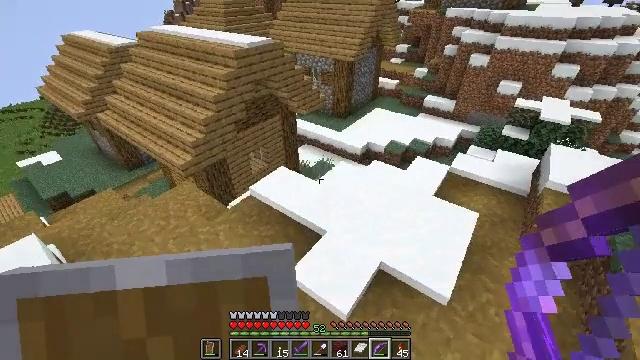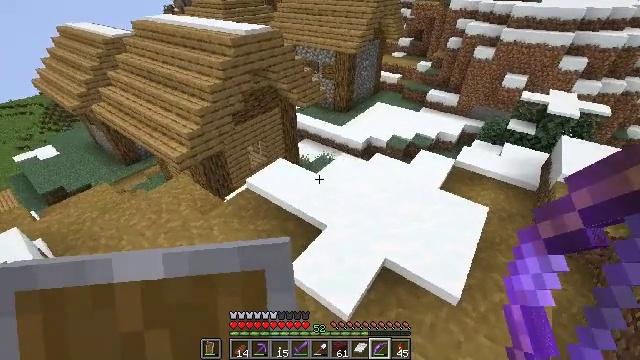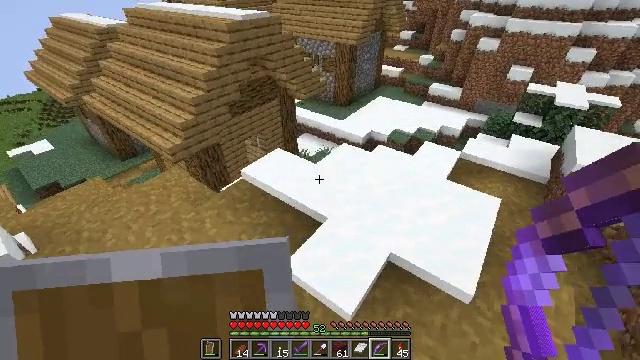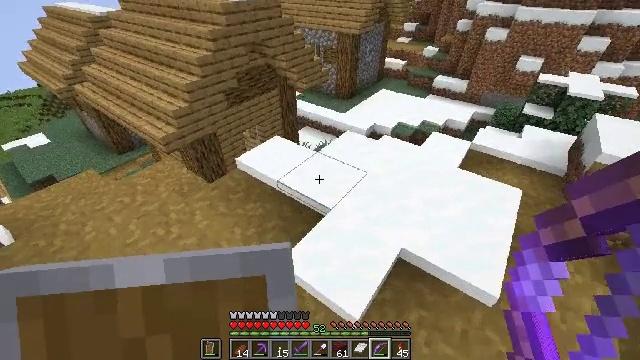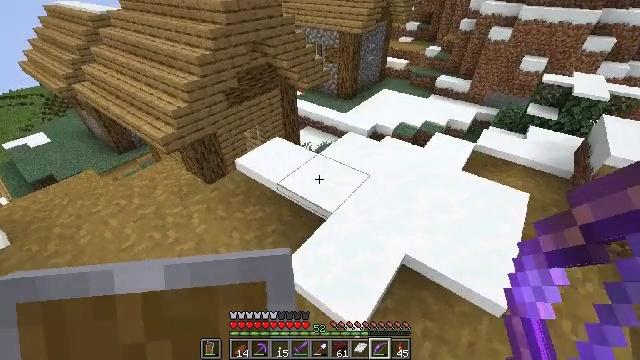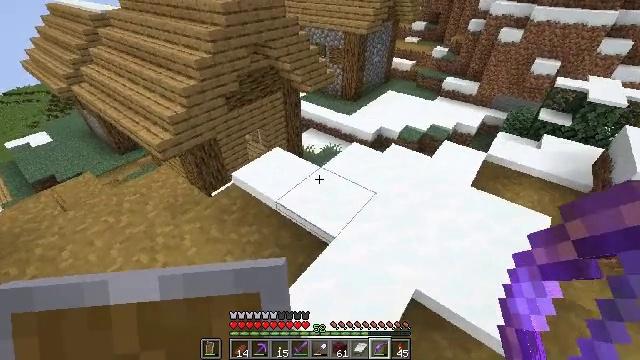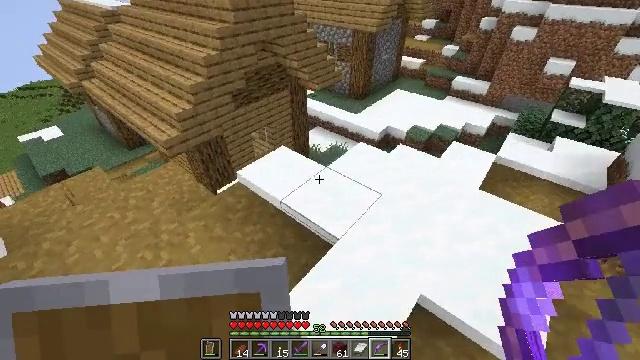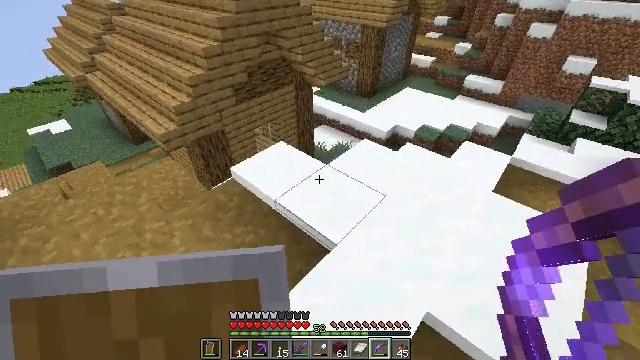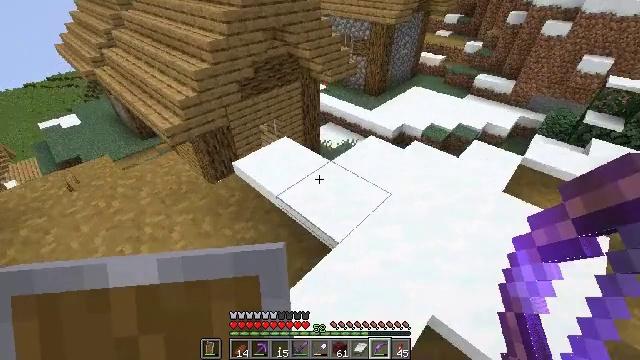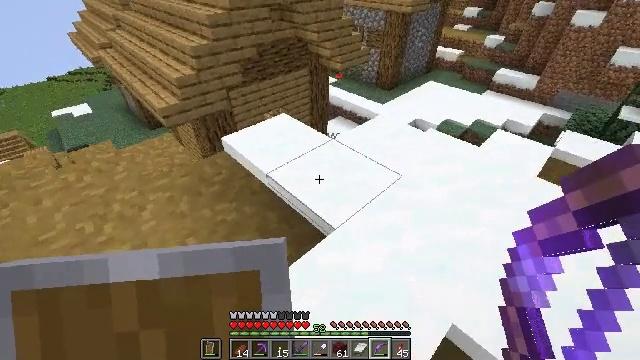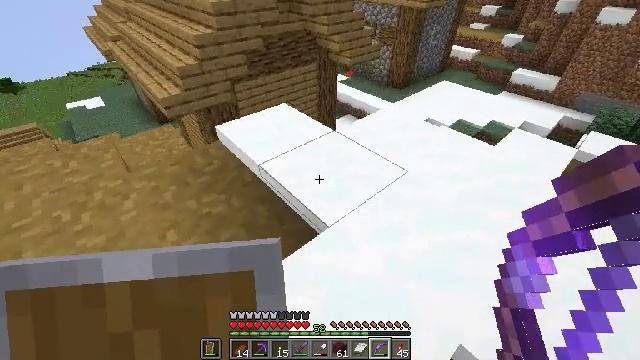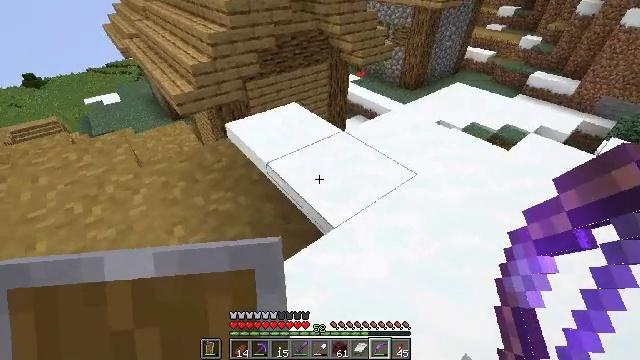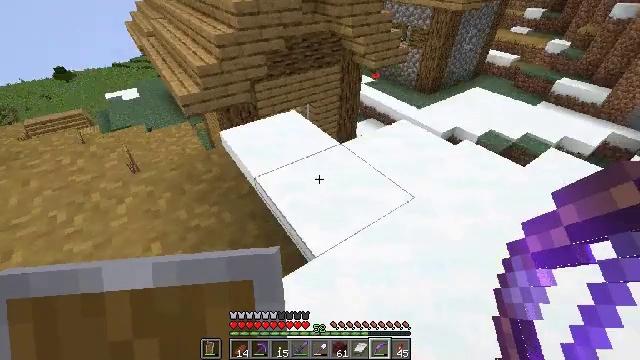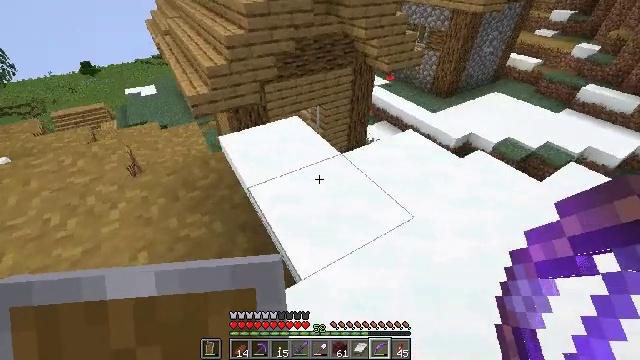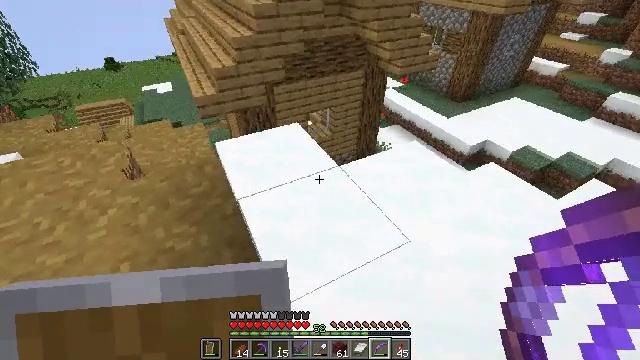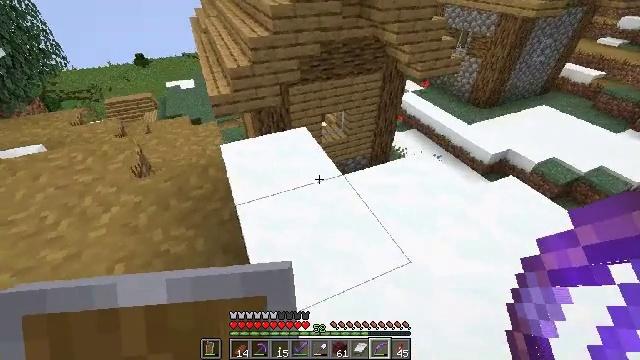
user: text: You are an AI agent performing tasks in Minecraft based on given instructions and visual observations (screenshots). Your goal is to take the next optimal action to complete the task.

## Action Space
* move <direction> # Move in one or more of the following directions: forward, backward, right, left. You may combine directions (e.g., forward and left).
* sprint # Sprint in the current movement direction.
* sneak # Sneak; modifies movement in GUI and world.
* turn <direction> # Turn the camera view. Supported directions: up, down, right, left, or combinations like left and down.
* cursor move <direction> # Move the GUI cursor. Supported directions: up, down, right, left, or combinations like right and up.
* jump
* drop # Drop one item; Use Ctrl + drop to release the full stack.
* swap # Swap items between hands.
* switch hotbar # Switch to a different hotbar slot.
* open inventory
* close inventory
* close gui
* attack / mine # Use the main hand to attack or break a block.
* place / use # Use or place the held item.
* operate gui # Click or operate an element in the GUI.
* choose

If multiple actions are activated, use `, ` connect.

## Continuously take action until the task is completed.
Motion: motion action
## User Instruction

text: Break the bell in the village.
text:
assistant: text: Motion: move forward
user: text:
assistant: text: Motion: move forward
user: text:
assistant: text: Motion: move forward
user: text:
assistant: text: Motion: move forward
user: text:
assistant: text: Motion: move forward
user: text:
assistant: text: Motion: move forward and move right, turn left
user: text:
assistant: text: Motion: move forward and move right, turn left
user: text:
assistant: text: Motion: move forward and move right, turn left
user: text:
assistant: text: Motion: move forward and move right, turn left
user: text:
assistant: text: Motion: move forward and move right, turn left
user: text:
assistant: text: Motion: move forward and move right, turn left
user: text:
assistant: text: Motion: move forward and move right, turn left
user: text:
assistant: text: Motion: move forward and move right, turn left
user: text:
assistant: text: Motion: move forward and move right, turn left
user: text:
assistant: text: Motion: move forward and move right, turn left
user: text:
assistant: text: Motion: move forward and move right, turn left
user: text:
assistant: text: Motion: move forward and move right, turn left
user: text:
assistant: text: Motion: move forward and move right, turn left
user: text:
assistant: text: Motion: move forward and move right, turn left
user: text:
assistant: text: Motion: move forward and move right, turn left
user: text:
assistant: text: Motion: move forward and move right, turn left
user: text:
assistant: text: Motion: move forward and move right, turn left
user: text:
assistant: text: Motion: move forward and move right, turn left
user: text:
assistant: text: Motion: move forward and move right, turn left
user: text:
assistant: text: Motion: move forward and move right, turn left
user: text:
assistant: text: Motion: move forward and move right, turn left
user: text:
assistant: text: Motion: move forward and move right, turn left
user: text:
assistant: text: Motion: move forward and move right, turn left
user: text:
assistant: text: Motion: move forward and move right
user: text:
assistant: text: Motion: move forward and move right